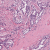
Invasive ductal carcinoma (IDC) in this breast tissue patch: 1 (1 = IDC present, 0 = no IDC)